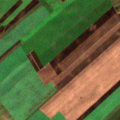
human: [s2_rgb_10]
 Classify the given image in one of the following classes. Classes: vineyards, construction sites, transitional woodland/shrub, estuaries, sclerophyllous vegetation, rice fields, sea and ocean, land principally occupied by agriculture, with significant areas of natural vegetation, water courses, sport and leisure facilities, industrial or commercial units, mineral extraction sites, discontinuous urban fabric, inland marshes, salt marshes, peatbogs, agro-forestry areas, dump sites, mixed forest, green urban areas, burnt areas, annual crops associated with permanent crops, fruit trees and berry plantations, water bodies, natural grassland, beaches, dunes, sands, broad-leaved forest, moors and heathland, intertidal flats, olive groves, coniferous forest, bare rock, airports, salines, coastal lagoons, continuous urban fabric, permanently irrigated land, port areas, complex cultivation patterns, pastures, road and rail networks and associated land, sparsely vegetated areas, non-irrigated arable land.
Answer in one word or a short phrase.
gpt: non-irrigated arable land